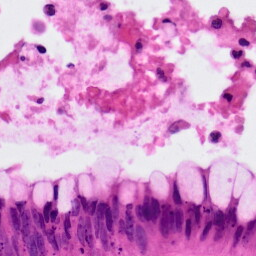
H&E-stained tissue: Colon